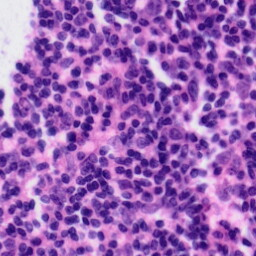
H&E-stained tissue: Tonsil